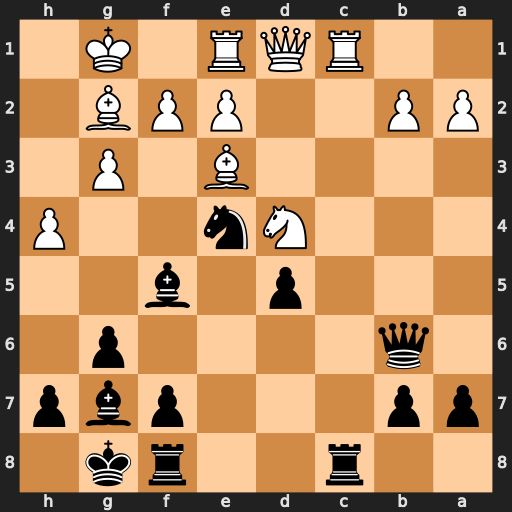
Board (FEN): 2r2rk1/pp3pbp/1q4p1/3p1b2/3Nn2P/4B1P1/PP2PPB1/2RQR1K1
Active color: b
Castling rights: -
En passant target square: -
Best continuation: Rxc1 Qxc1 Bxd4 Bxd4 Qxd4